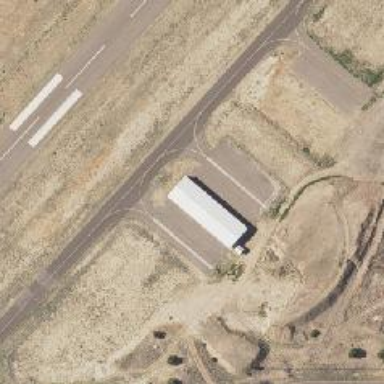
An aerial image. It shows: View of taxiway at the airport.